Question: I want to display numbered navigation and button in same line.Numbered navigation first and button second.now I got it separate line.I attached my html and screen shot.
HTML
'''
<a href="clients.php?i=0">1</a>
<a style="padding-right:2ex;"></a>
<form method="post">
<button name="add" class="add">Add</button>
</form>
'''

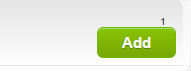
Answer: form is a block element you need to change as inline element element
HTML
'''
<a href="clients.php?i=0">1</a>
<a style="padding-right:2ex;"></a>
<form method="post">
<button name="add" class="add">Add</button>
</form>
'''
CSS
'''
form{display:inline-block}
'''